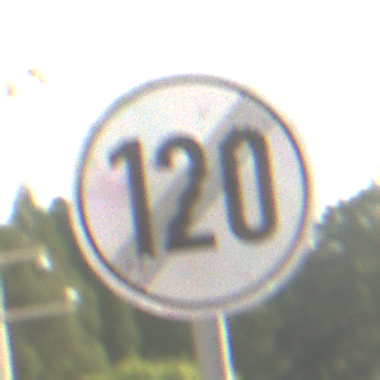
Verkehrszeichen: EndeGeschwindigkeit120
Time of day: MorningAfternoon
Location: Outdoor (Suburban)
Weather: Clear
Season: NotSpecified
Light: Natural